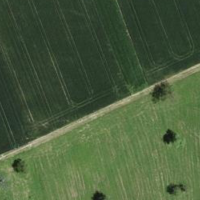
EUNIS habitat code: 25
Species observed at this site:
Phoenicurus phoenicurus